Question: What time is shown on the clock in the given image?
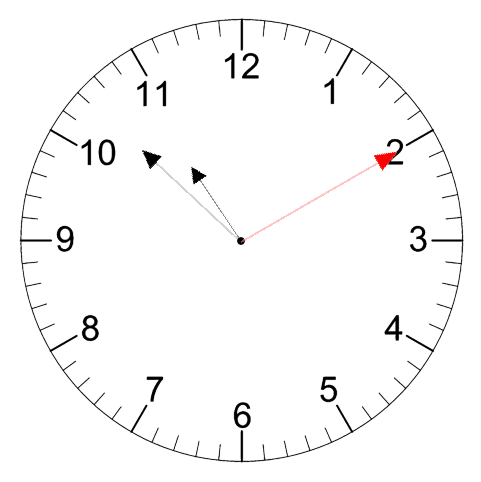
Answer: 10:52:10